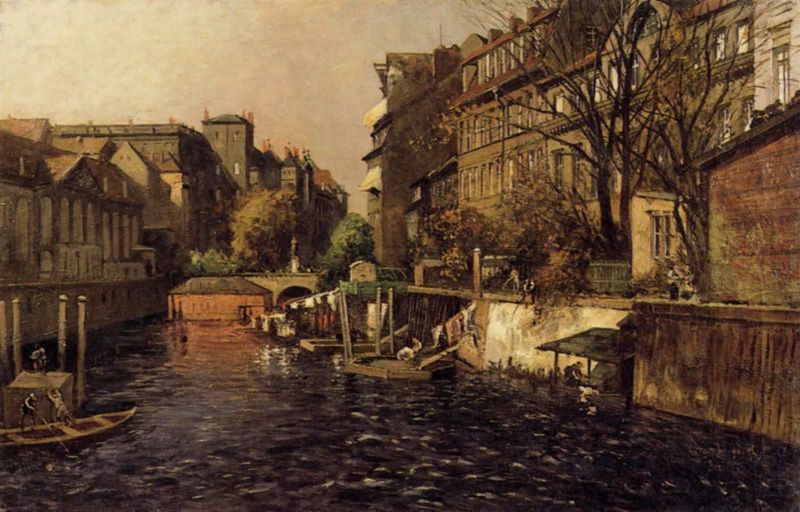
Titel: Blick vom Mühlendamm auf die Lange Brücke und das Schloss
Künstler: Julius Jacob d.J.
Standort: Berlin
Institution: Berlin Museum
Schlagwörter: baum, blau, gemälde, himmel, mann, schatten, wasser, weiß, wolken, bäume, fluss, grün, impressionismus, landschaft, menschen, stadt, ufer, wäsche, äste, abend, braun, fenster, frankreich, männer, orange, paris, straße, säulen, dach, haus, rot, weg, malerei, kleidung, stein, holland, niederlande, öl, bach, gracht, häuser, pfähle, spiegelung, brücke, kanal, sonne, boot, boote, handel, kahn, kamin, kamine, ruder, schuppen, turm, schiff, schiffe, welle, wellen, düster, bogen, fassade, fassaden, italien, venedig, wäscheleine, leine, dächer, giebel, mauer, abendsonne, kahl, herbst, winter, zäune, anleger, kai, kaimauer, promenade, häuschen, steg, schmal, glanz, gris, homme, jaune, vert, lciht, kräuseln, pfosten, uferbefestigung, italie, außen, pfahl, gauben, liebermann, leben, maison, portikus, geäst, vue, urban, rouge, baldachin, stange, bateaux, fenetre, romantisme, arbre, bois, ciel, paysage, peinture, fleuve, anlegestelle, eau, reflektieren, ville, bleu, riviere, amsterdam, grachten, markise, maisons, port, nachen, architecture, colonnes, toit, häuserfront, cité, gondeln, nuages, chateau, palais, wellwn, mansarden, fenetres, arbres, grande, wäscherinnen, plane, linge, pont, soir, tableau, vague, mer, peche, hcoh, bespannung, feuilles, höuser, barques, barque, venise, kanal grande, hommes, temple, stadthäuser, fluchtpunktperspektive, bateau, hausboot, jardins, immeuble, hausbot, temps, murs, ancien, ponton, gondole, vie, batiment, immeubles, banc, stake, rive, canal, lessive, stnagen, berge, manarden, pond, wäscheline, rame, personnage, vill, gaerten, urbanisme, canot, rames, berges, xixe siècle, brique, beateaux, lavoir, quai, dock, personne, deduta, lavandière, peniche, pier, etendu, traditonnel, pilonne, bateau lavoir, canaux, rameur, lavandieère, débarcadère